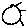
Label: sun